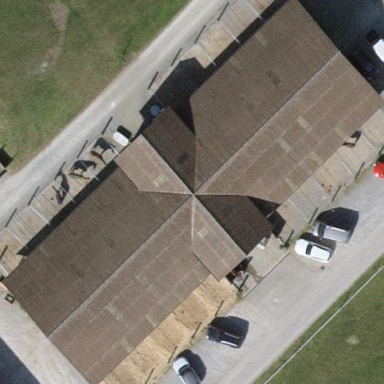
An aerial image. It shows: Stable.